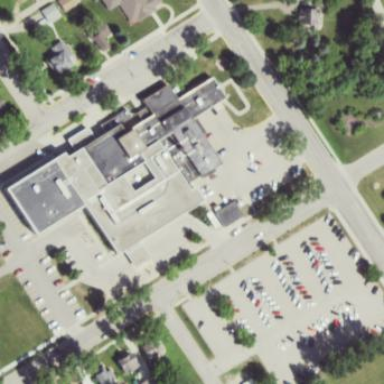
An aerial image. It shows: Hospital building.